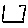
Label: square